Question: I'm having trouble while making a custom control in which users can drag ListviewItems.
I want to give the user some graphical feedback as for where the dropped items will go, but the MouseMove event does not fire when drag & dropping.
Is there anything I can do except for starting/stopping a timer on 'onDragEnter' and 'onDragLeave' ?

This is the control I'm talking about, this should make my idea pretty clear.
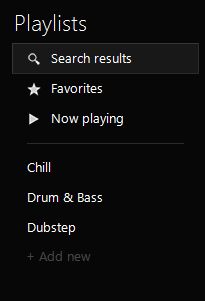
Answer: I've used something like this before in the DragOver event handler of ListBox:
'''
Dim intIndex As Integer
intIndex = ListBox1.IndexFromPoint(ListBox1.PointToClient(New Point(e.X, e.Y)))
ListBox1.SelectedIndex = intIndex
'''
Maybe it's possible you could do something similar with your custom control. Sorry this is in VB not C#, but I imagine it wouldn't be too hard to translate.